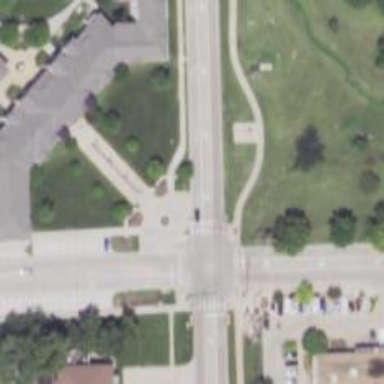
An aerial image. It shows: Crossing road.